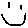
Label: smiley face